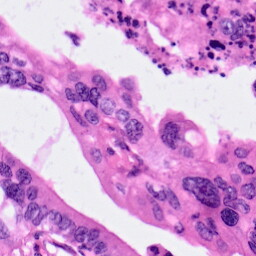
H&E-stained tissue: Pancreatic